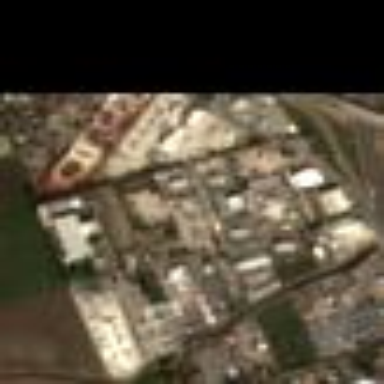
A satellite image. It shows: Industrial area.